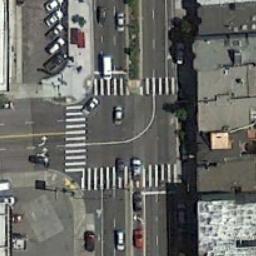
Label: intersection